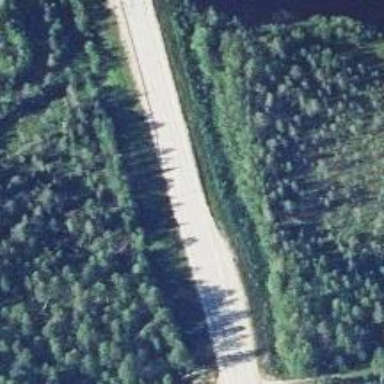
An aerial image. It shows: Asphalt trunk highway with embankment.